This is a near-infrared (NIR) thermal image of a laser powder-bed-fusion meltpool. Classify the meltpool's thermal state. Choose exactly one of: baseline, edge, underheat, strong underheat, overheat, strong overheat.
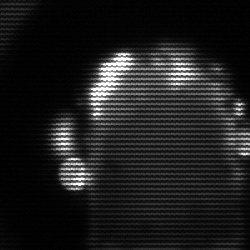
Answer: baseline